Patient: sex M, age 74
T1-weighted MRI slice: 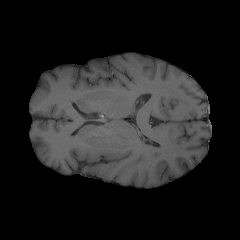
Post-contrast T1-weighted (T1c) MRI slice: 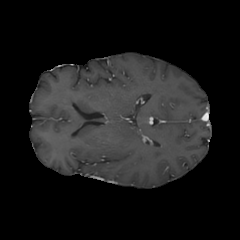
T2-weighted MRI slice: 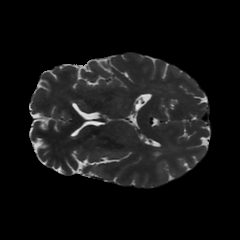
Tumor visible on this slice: no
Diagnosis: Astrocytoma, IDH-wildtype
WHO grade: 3